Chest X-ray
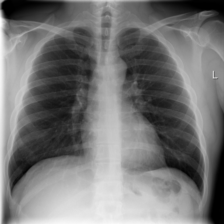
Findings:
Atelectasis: negative
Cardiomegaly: negative
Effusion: negative
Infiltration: negative
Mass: negative
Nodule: negative
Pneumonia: negative
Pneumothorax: negative
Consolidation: negative
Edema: negative
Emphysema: negative
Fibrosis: negative
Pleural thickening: negative
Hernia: negative